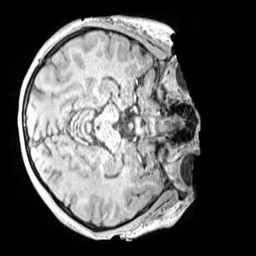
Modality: MP2RAGE
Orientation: axial
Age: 12
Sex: female
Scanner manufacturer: siemens
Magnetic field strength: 3 T
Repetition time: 4 s
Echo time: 0.00299 s